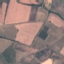
Land use / land cover class: PermanentCrop